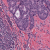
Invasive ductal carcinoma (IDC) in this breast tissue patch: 0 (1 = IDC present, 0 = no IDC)